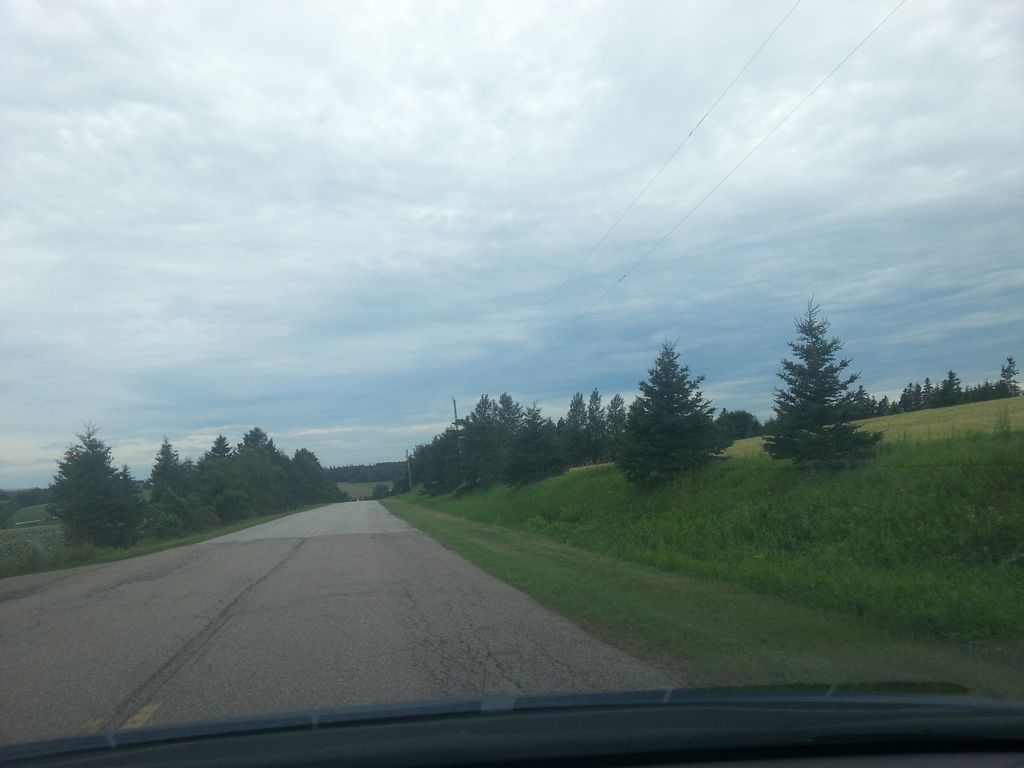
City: charlottetown